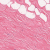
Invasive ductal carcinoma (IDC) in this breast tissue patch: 0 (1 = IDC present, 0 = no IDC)